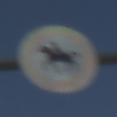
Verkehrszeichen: VerbotReiter
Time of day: Midday
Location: Outdoor (Nature)
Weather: Clear
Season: NotSpecified
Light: Natural